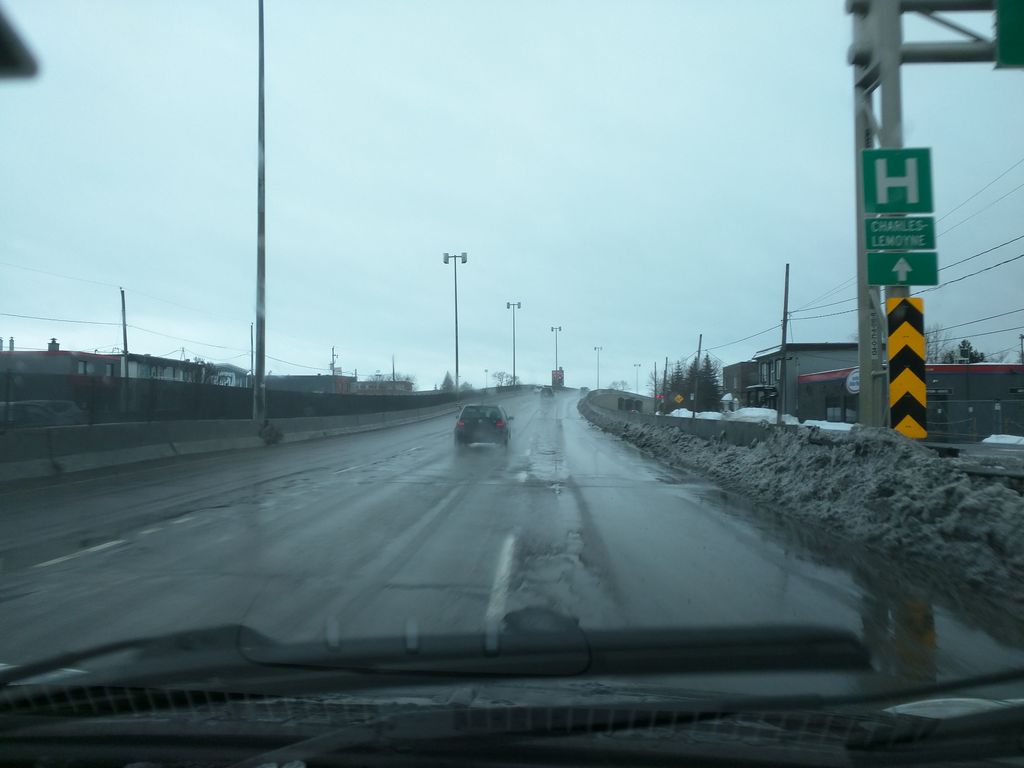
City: montreal